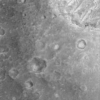
Label: not_dusty